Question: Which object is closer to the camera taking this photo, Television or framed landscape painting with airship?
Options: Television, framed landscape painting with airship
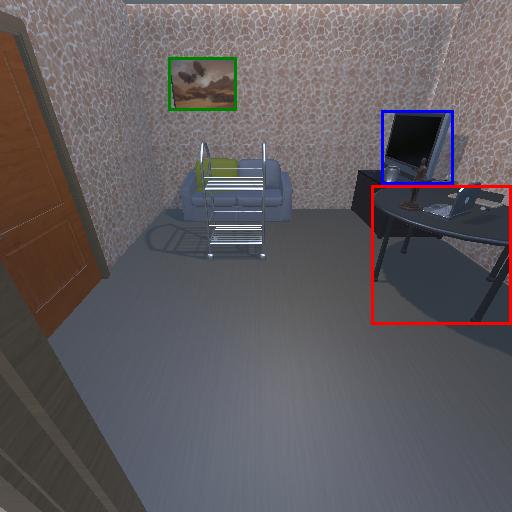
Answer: Television